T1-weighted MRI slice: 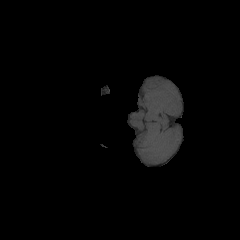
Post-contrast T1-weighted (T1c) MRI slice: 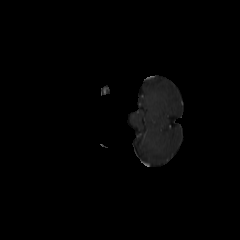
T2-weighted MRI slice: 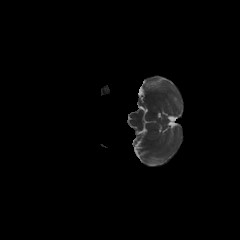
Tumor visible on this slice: no